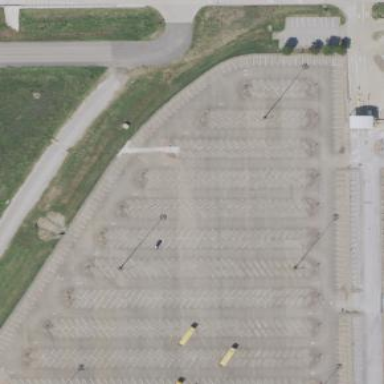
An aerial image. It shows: Parking aisle designated for service vehicles.